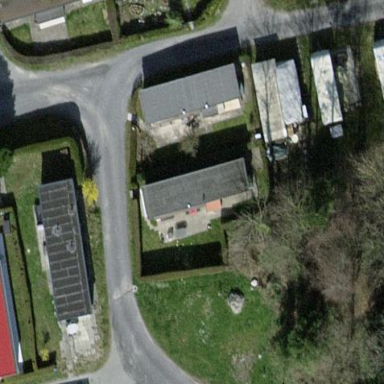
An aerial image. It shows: Static caravan.